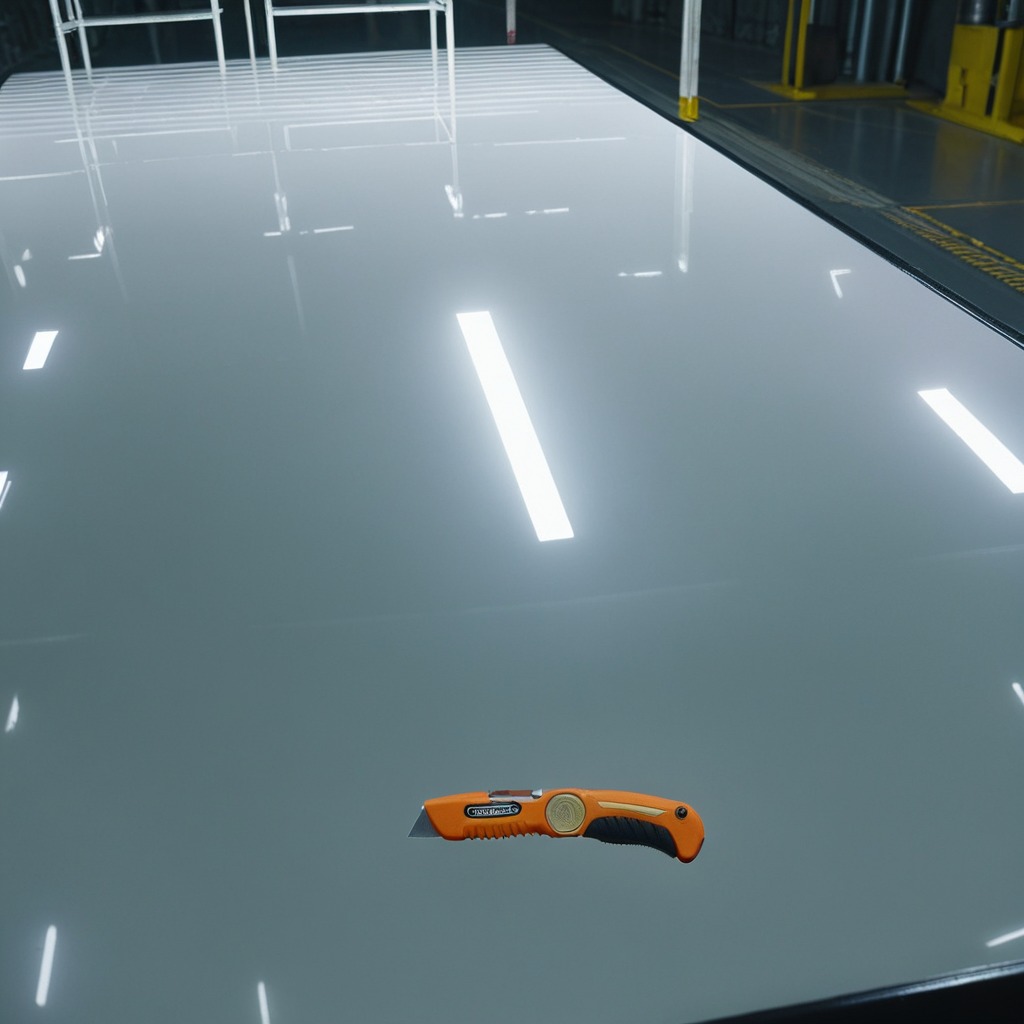
A utility knife is lying on the table.